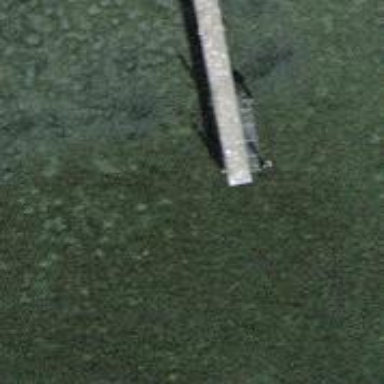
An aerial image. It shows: Man-made pier.